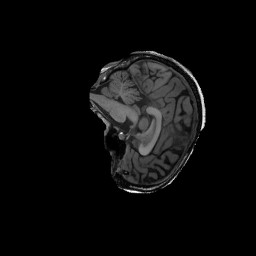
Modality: T1w
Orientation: sagittal
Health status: ill
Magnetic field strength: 3 T